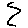
Label: zigzag